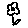
Label: flower